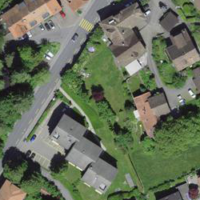
EUNIS habitat code: 54
Species observed at this site:
Aruncus dioicus
Allium ursinum